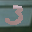
Label: 3